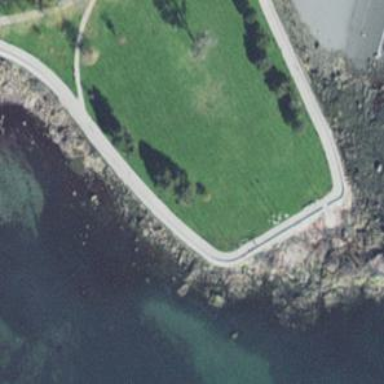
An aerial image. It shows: Rocky area where the tidal waters flow in.